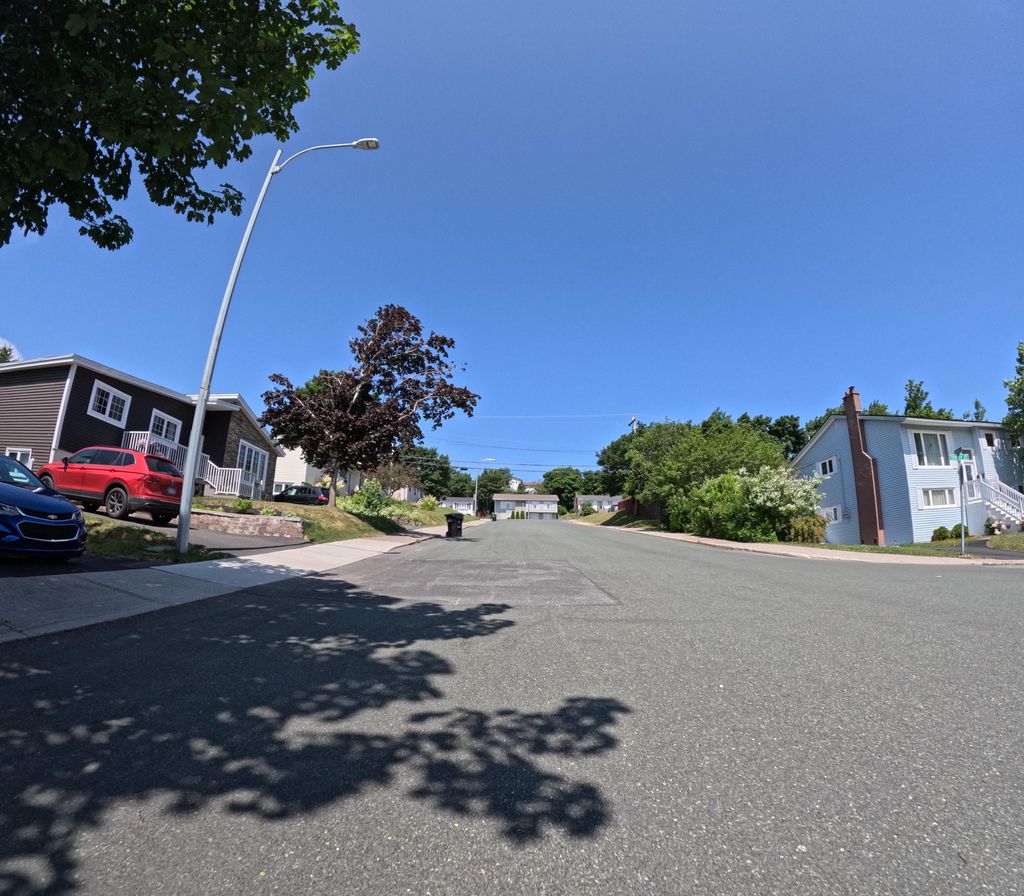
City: st_johns